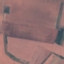
Land use / land cover class: AnnualCrop